This time-frequency spectrogram was computed from a bearing vibration snapshot; brighter regions carry more energy. Determine the bearing's health state. Answer with exactly one of: normal, inner_race, outer_race, ball.
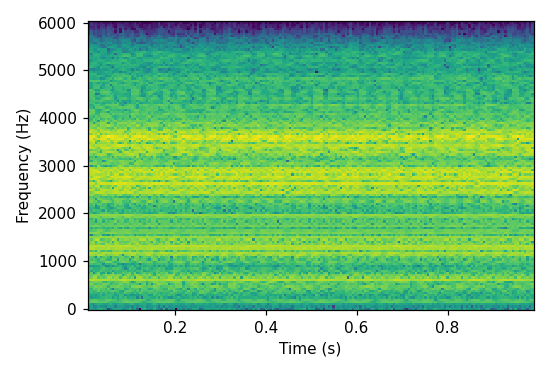
Answer: inner_race